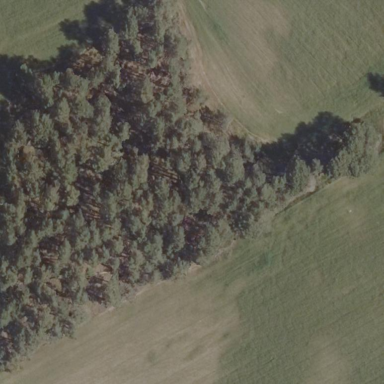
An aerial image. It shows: Evergreen forest with needle-leaved trees.